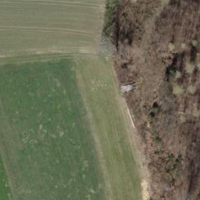
EUNIS habitat code: 41
Species observed at this site:
Leontopodium nivale